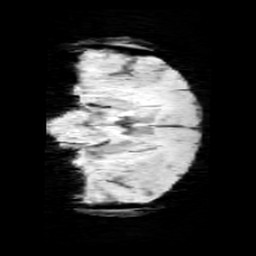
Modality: minIP
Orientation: coronal
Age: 10
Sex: female
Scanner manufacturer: siemens
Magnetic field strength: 3 T
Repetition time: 0.027 s
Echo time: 0.02 s